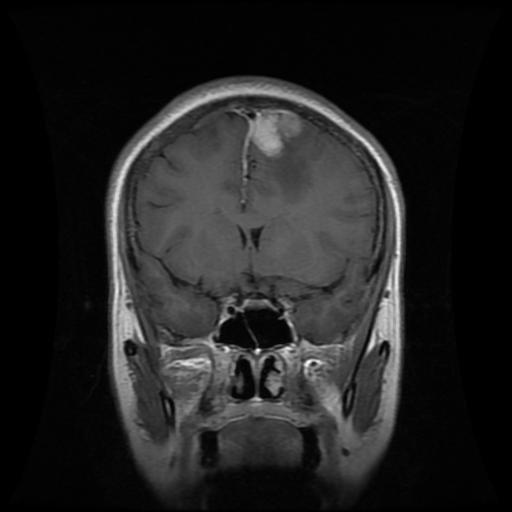
Label: meningioma